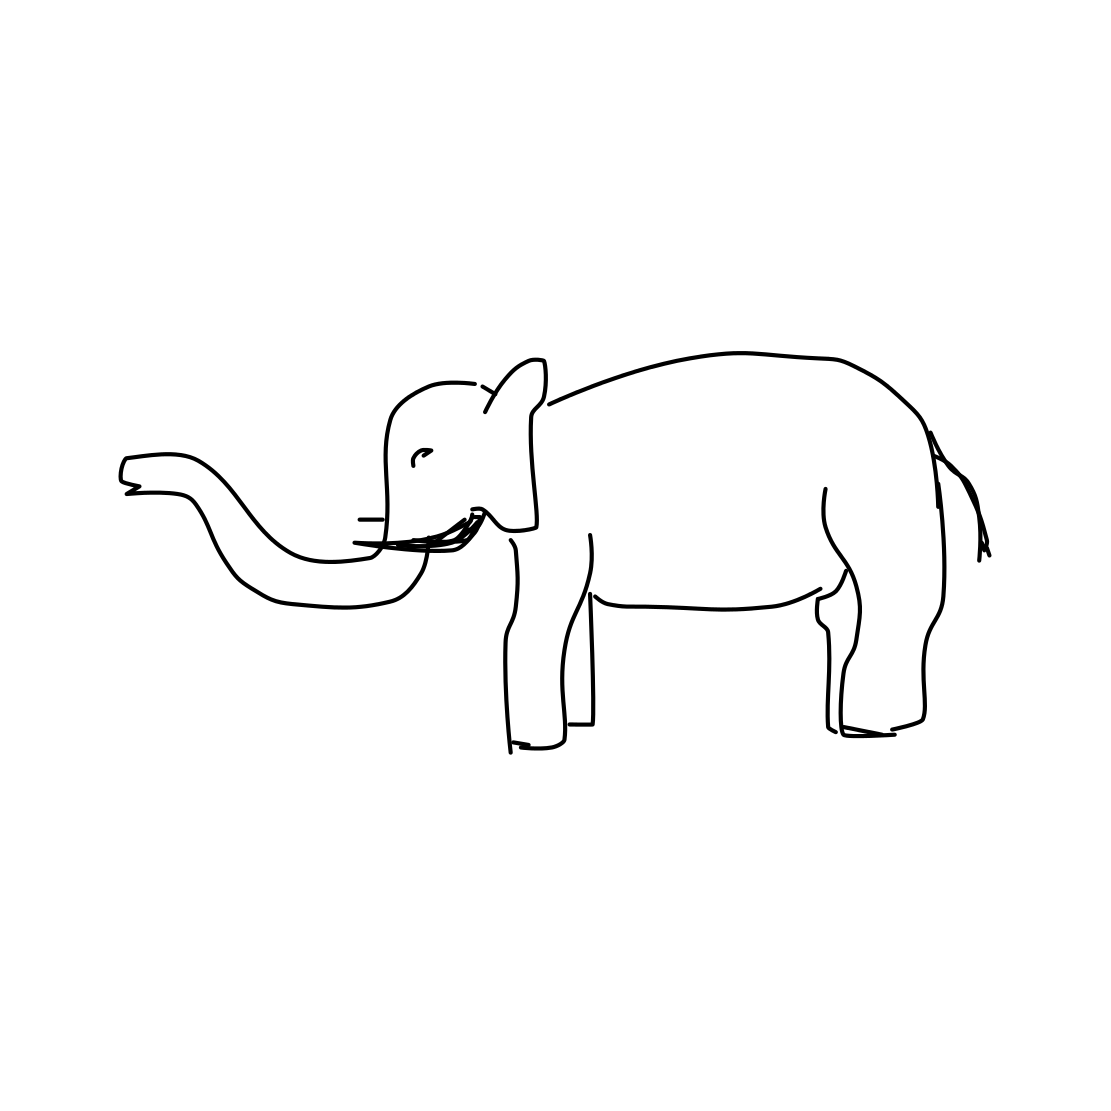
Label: elephant